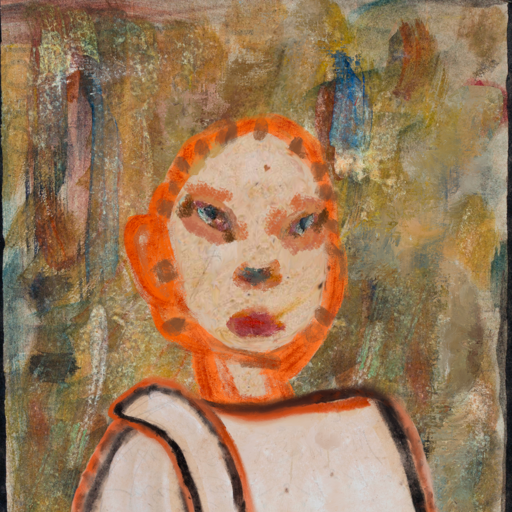
Background: Pipe, Head And Neck Front: Rupkatha, Face Front: Boggyland, Bust: Roy_Bahadur, Hair Front: Blank, Head Accessory: Blank, Second Necklace: Blank, Necklace: Blank, Baby: Blank